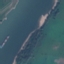
Land use / land cover: River